Current action and preconditions to check: trajectory_clear

Your task: For each precondition in the list above, predict whether it will hold at this action.

Consider the current scene as observed from the mobile robot's camera, and analyze the predicted future states of all dynamic agents (e.g., people, animals, vehicles, or any moving entities) within the NEXT SECOND.

IMPORTANT: Only answer "very likely" if you are absolutely certain—based on strong, clear evidence—that a dynamic agent will violate the precondition in the predicted future state. Do NOT answer "very likely" for unlikely, ambiguous, or low-probability risks.

Ask yourself for each precondition: Is there a high probability, with clear and convincing evidence, that the predicted future states of any dynamic agent will interfere with the predicted future state of the currently executing action within the NEXT SECOND, causing that precondition to fail?

Assess the risk level based on these predictions. Use "likely" or "very likely" if motions create a clear risk of interference.

Use "neutral" or "improbable" if agents are nearby but their predicted paths are clearly diverging or non-conflicting.

Failure Risk Categories: "very improbable", "improbable", "neutral", "likely", "very likely"

Answer Format: Output ONLY the probability_of_failure value from these categories: "very improbable", "improbable", "neutral", "likely", "very likely"

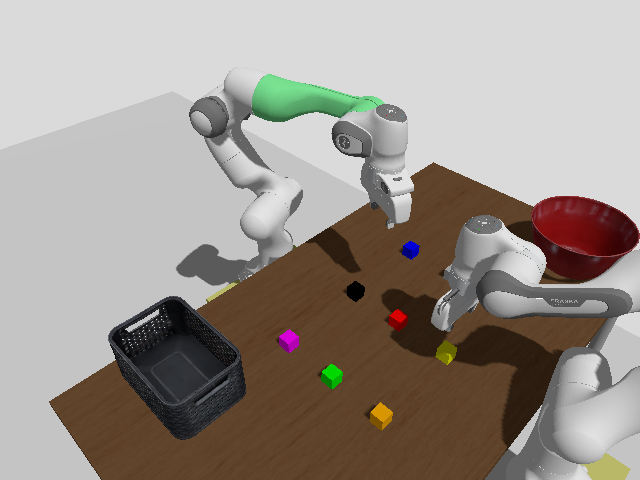

Answer: very improbable